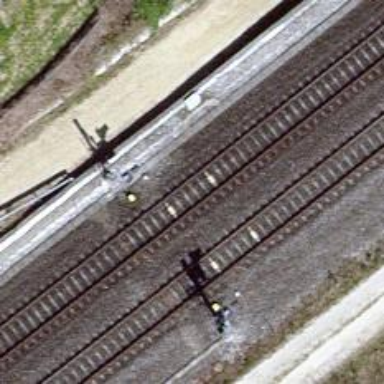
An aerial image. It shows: Railway signal.